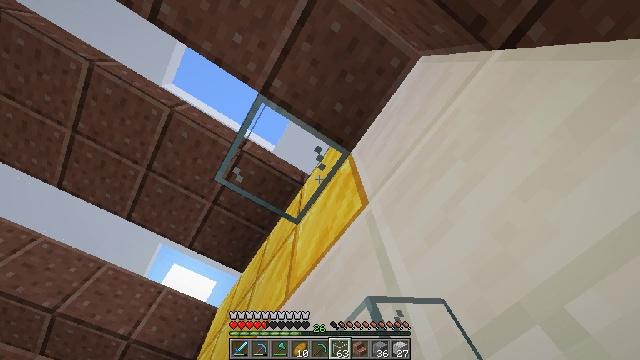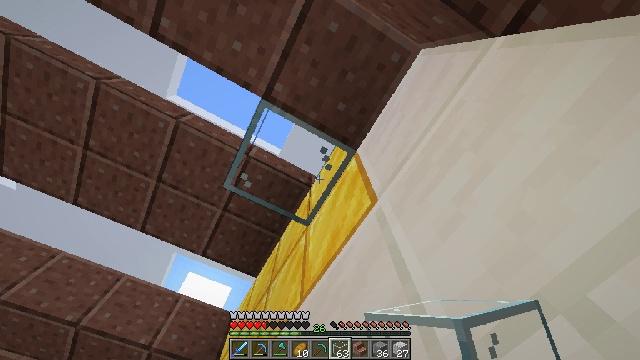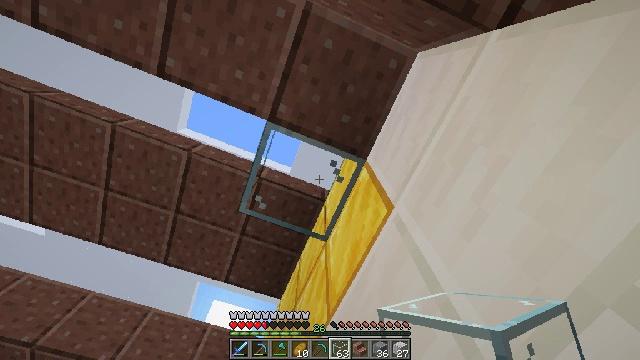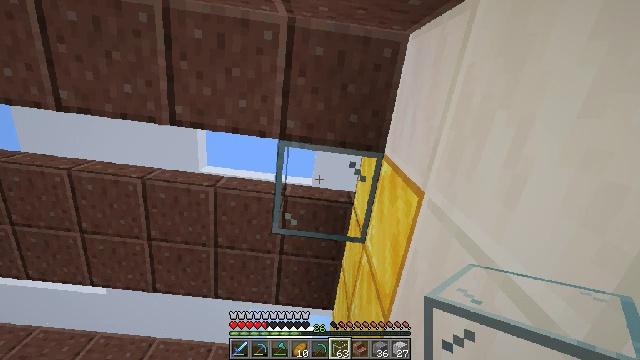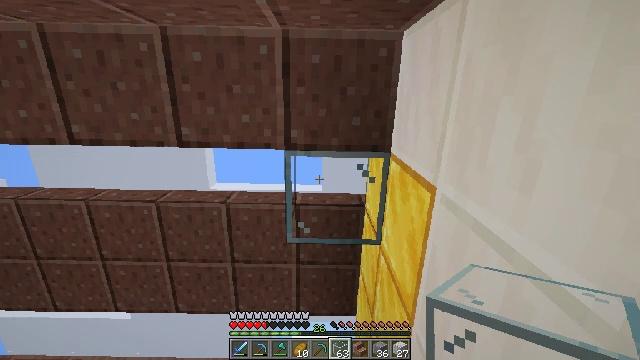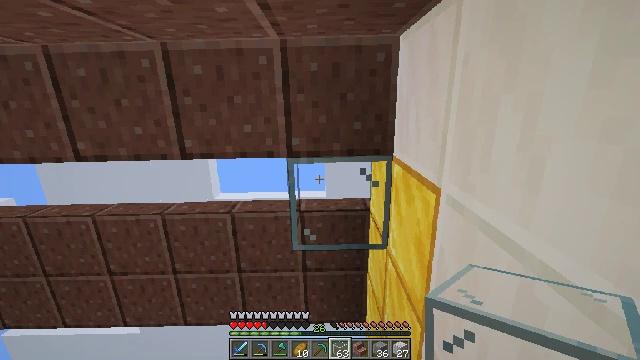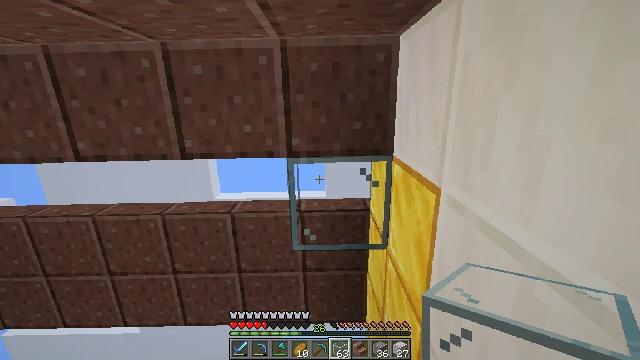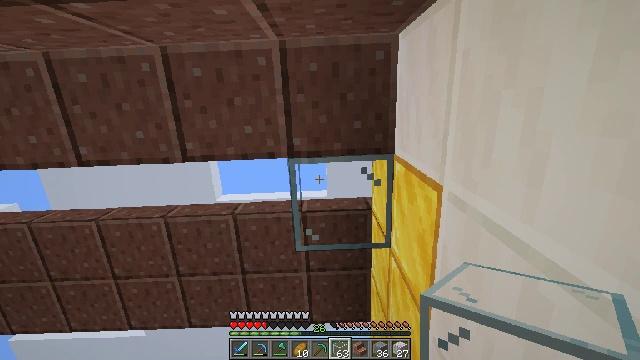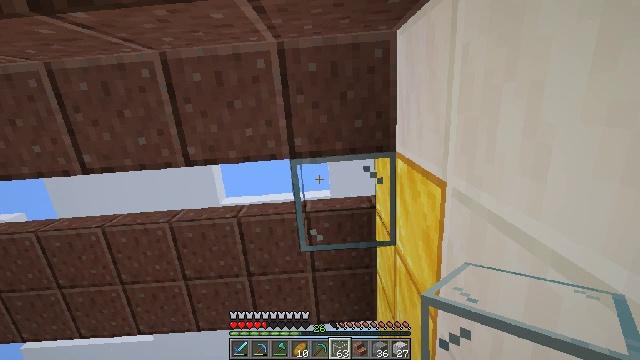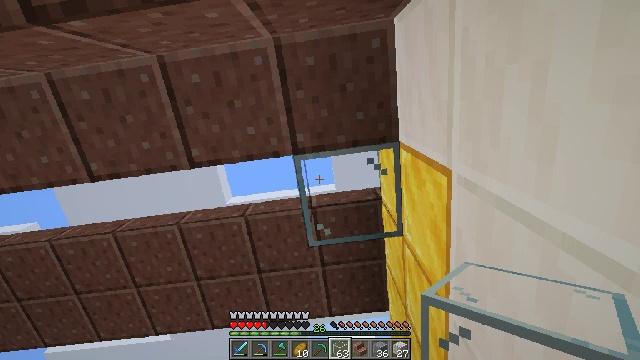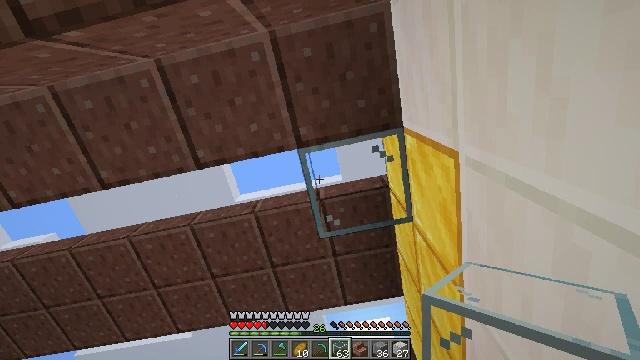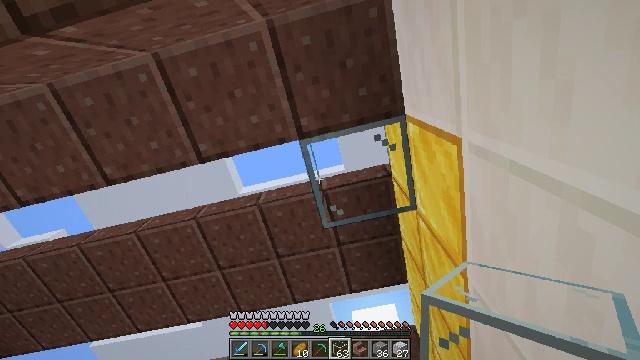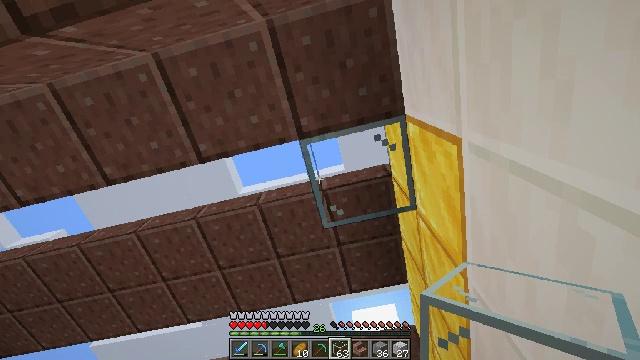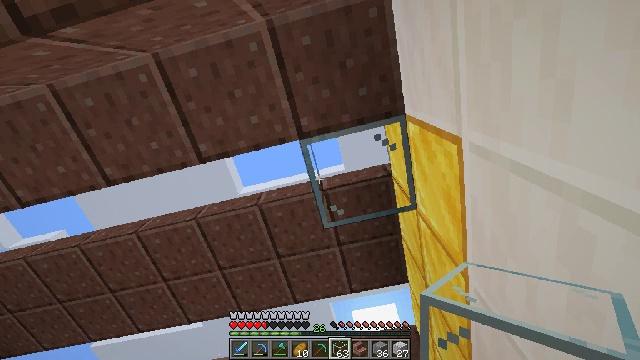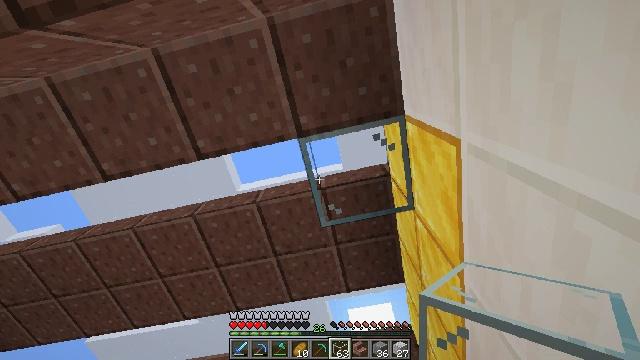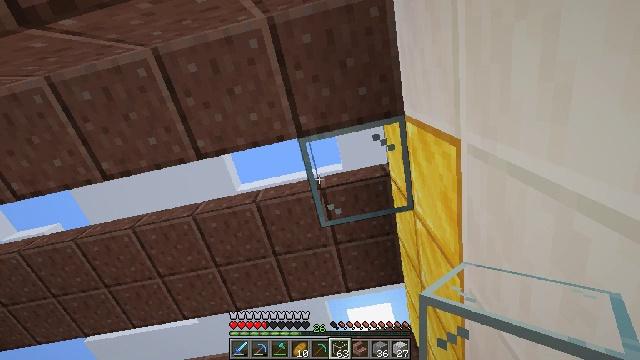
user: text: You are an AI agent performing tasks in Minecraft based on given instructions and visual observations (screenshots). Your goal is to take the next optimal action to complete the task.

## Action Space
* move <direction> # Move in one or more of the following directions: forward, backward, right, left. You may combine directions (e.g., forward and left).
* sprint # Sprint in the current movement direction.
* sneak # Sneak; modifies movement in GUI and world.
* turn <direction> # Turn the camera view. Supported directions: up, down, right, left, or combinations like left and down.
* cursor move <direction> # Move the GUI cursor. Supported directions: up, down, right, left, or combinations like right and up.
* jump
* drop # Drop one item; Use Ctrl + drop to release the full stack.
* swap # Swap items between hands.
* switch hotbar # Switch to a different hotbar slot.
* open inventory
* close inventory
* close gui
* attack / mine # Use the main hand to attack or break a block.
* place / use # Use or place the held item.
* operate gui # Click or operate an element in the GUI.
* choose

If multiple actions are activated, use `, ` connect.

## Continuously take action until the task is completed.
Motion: motion action
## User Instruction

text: Break the scaffolding for reuse.
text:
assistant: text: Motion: turn left
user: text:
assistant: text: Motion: turn left and up
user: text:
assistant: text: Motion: turn left and up
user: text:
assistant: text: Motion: turn left and up
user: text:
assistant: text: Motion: turn left and up
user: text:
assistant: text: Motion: no_op
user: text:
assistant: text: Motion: turn left
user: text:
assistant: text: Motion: turn left
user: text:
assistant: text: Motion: turn left and down
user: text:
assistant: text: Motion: turn left and down
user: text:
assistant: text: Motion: turn left and down
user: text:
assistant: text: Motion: no_op
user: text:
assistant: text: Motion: no_op
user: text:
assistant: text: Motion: turn right
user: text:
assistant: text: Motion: no_op
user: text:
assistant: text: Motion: turn down
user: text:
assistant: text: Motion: turn left and down
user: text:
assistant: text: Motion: turn left and down
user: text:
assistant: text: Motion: turn down
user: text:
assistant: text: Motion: turn right and down
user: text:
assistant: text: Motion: turn right and down
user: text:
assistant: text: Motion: turn down
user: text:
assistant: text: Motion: turn right and down
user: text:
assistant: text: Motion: turn down
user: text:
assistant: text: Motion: turn right and down
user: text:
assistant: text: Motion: turn right and down
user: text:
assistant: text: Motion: turn right and down
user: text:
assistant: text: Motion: turn right and down
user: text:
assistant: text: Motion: turn down
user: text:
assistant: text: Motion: turn down